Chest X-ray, PA view. Patient: 55 years old, sex F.
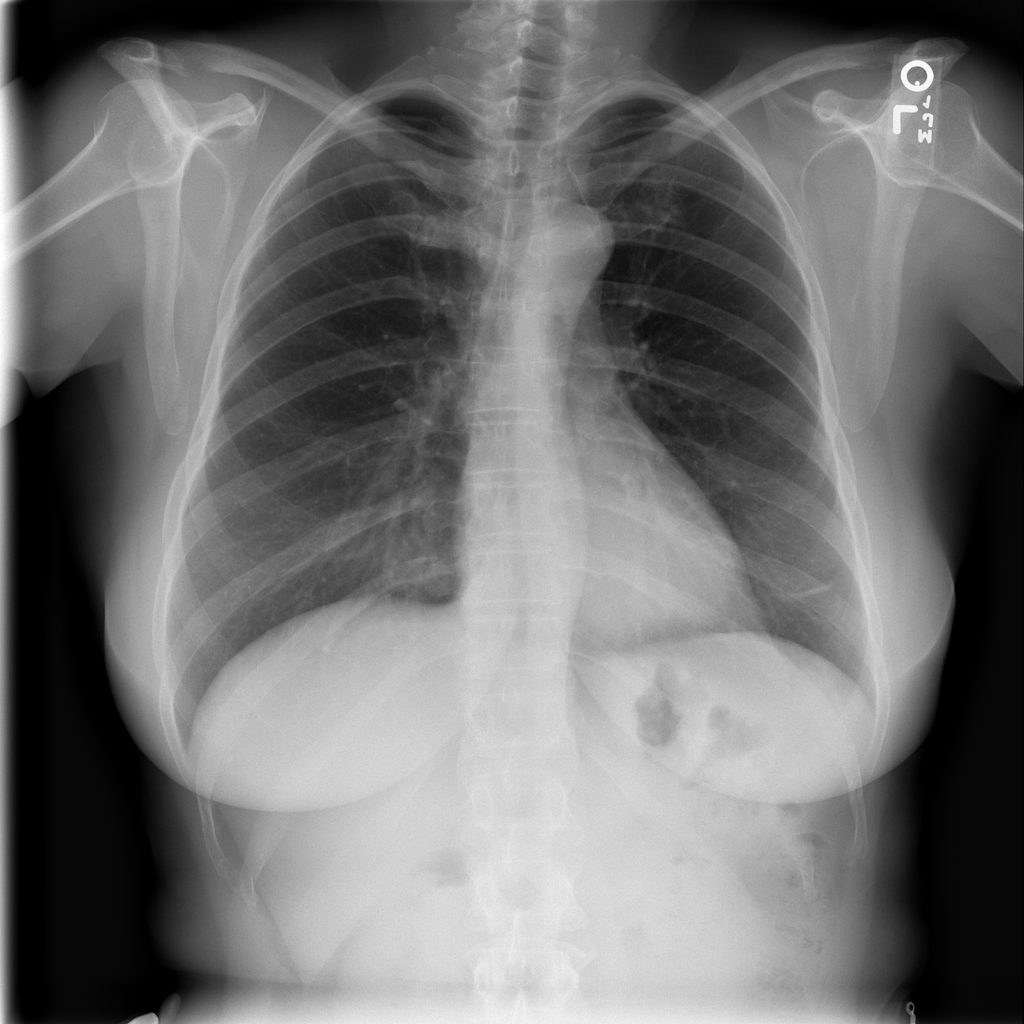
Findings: No Finding